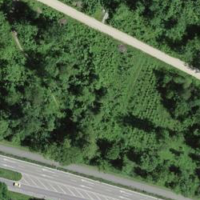
EUNIS habitat code: 44
Species observed at this site:
Hypericum hirsutum
Cirsium arvense
Plantago major